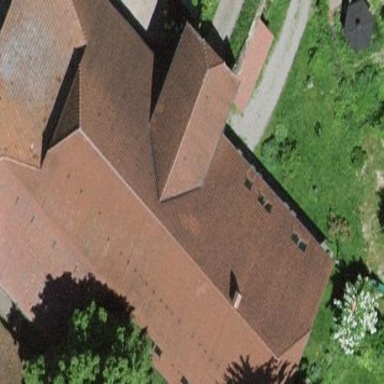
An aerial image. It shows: Farm building.